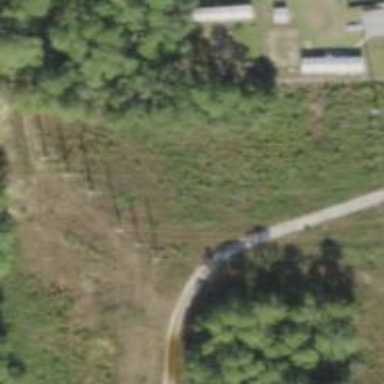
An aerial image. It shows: Power tower or pole.